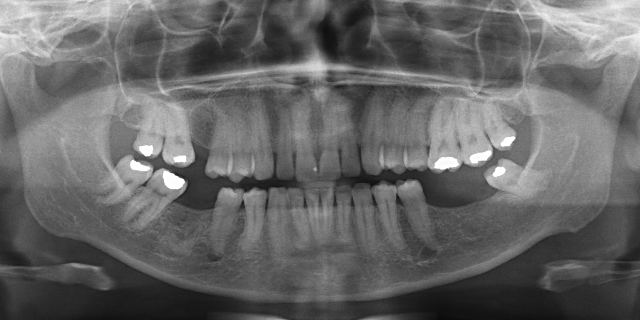
adult